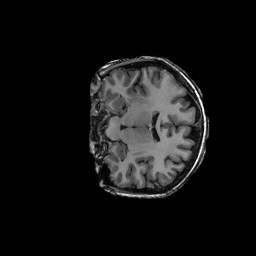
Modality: T1w
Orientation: coronal
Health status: ill
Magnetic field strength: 3 T